Question: Does anyone see a way to make the TinyMCE 4 Font Sizes drop down offer font sizes in px instead of pt?

Thanks
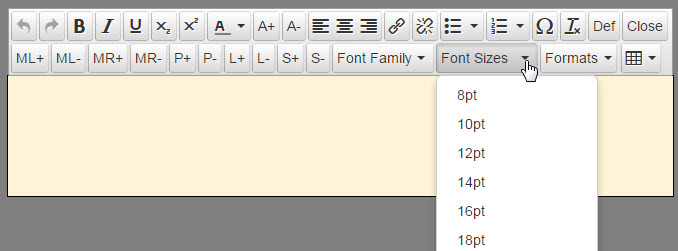
Answer: You need to use the <URL> where you can also change the unit of the values of the font sizes dropdown:
'''
tinymce.init({
selector: 'textarea',
toolbar: 'fontsizeselect',
fontsize_formats: "8px 10px 12px 14px 18px 24px 36px"
});
'''
Demo <URL>.